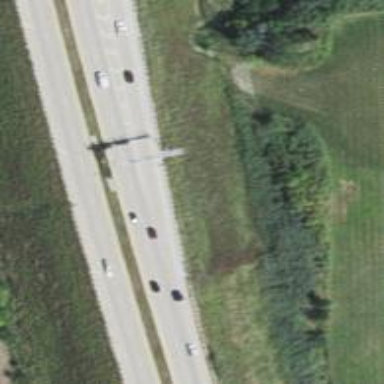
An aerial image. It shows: Primary highway with embankment.